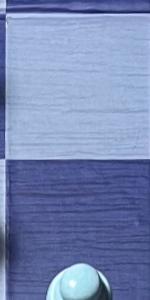
Label: Empty